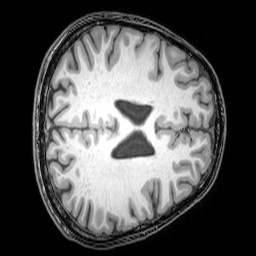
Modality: T1w
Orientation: axial
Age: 24
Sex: male
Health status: healthy
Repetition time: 0.081 s
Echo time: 0.037 s